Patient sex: F
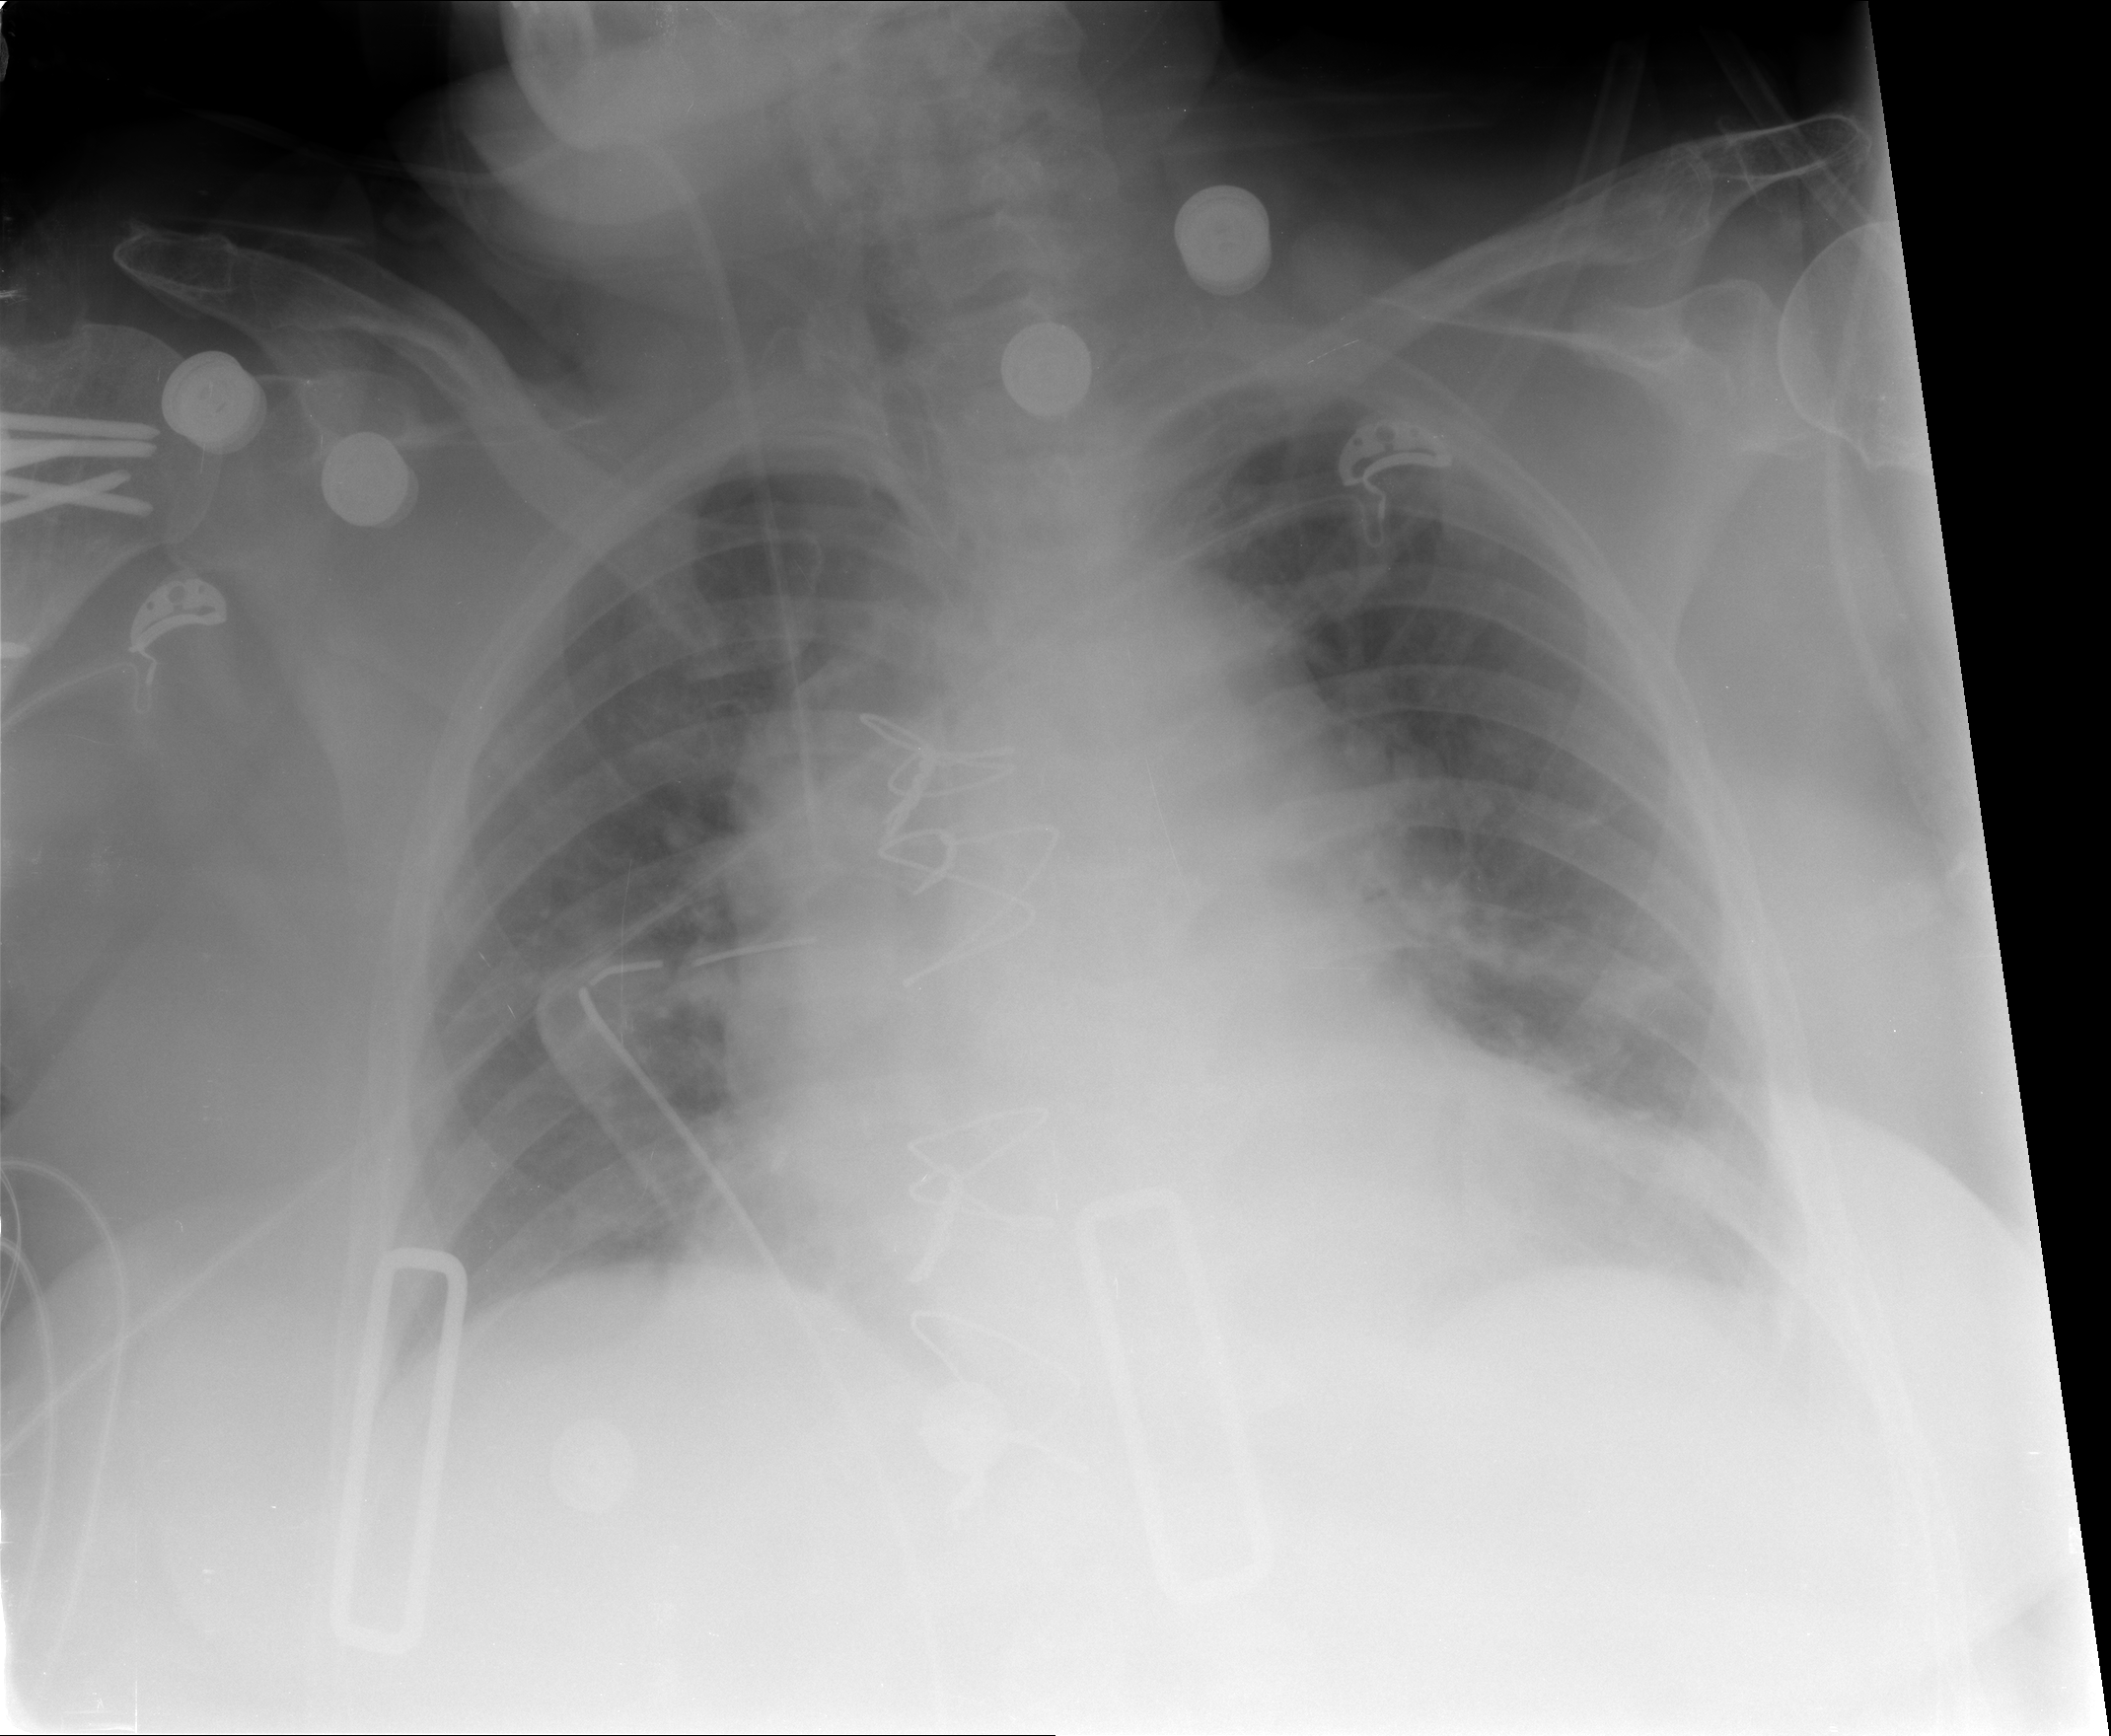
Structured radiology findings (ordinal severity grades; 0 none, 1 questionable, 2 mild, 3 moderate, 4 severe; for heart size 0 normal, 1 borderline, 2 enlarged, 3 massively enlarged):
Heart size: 2
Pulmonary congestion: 0
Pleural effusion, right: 0
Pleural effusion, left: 2
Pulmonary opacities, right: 0
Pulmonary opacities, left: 0
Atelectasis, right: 0
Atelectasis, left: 2